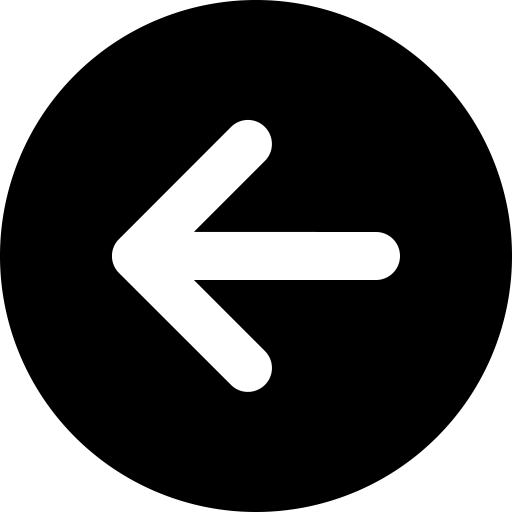
Tags: icon, FontAwesome, fa-icon, solid, circle, arrow, left